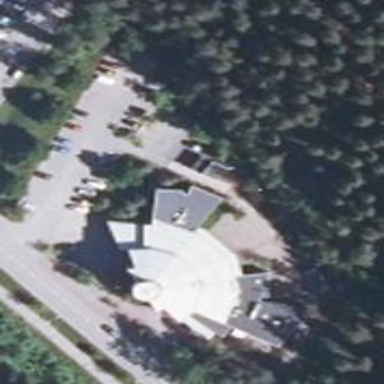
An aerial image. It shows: Building serving as place of worship.